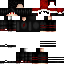
A female skeleton skin with dark skin, wearing brown helmet dressed in a black robe top and black pants, featuring a closed mouth.